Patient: sex F, age 19
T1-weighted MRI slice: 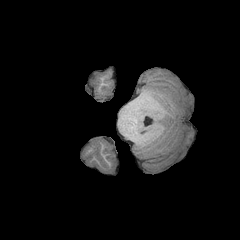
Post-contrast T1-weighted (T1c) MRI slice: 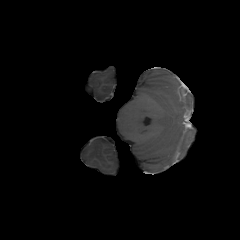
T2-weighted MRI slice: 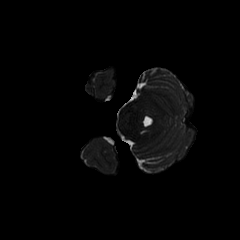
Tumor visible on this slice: no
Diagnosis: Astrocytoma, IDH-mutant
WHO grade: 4